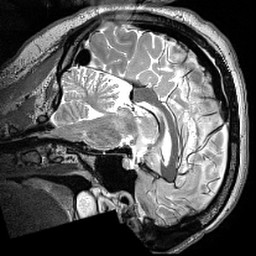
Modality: T2w
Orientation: sagittal
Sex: male
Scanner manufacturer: siemens
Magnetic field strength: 3 T
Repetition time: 3 s
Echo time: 0.418 s